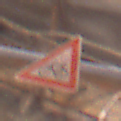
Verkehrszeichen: RadverkehrRechts
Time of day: MorningAfternoon
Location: Outdoor (Urban)
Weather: Clear
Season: NotSpecified
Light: Natural